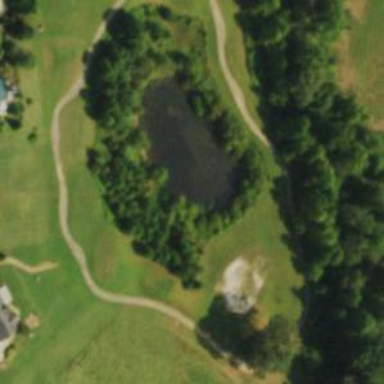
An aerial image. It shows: Rough area on grassy golf course.